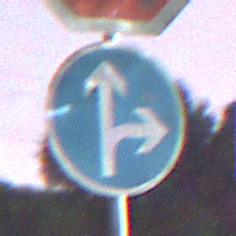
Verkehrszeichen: VorgeschriebeneFahrtrichtungGeradeausOderRechts
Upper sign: Stop
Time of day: Night
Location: Outdoor (Suburban)
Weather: PartlyCloudy
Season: NotSpecified
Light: Artificial